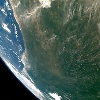
Label: land